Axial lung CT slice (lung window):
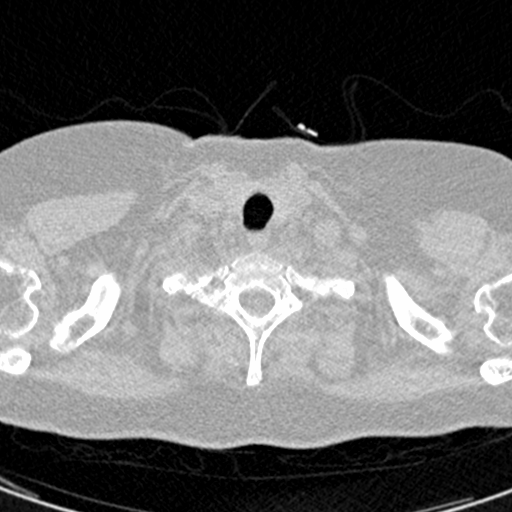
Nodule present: no